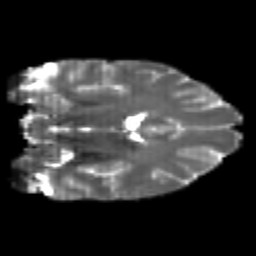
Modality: T2w
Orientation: coronal
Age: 22
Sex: female
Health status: healthy
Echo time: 0.074 s